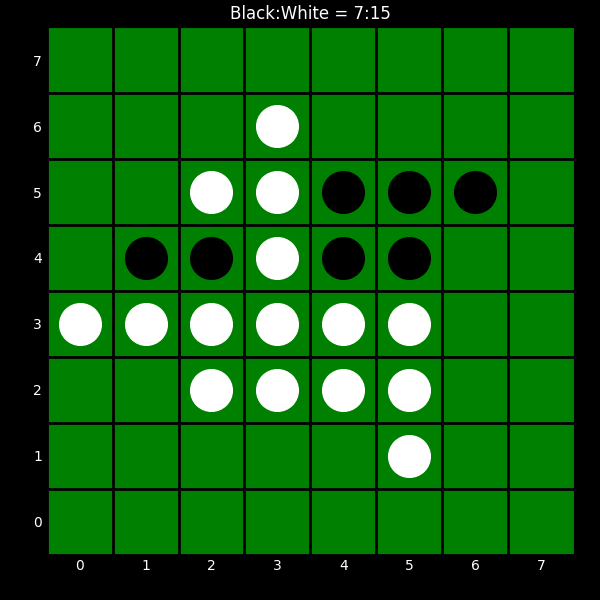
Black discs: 7
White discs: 15